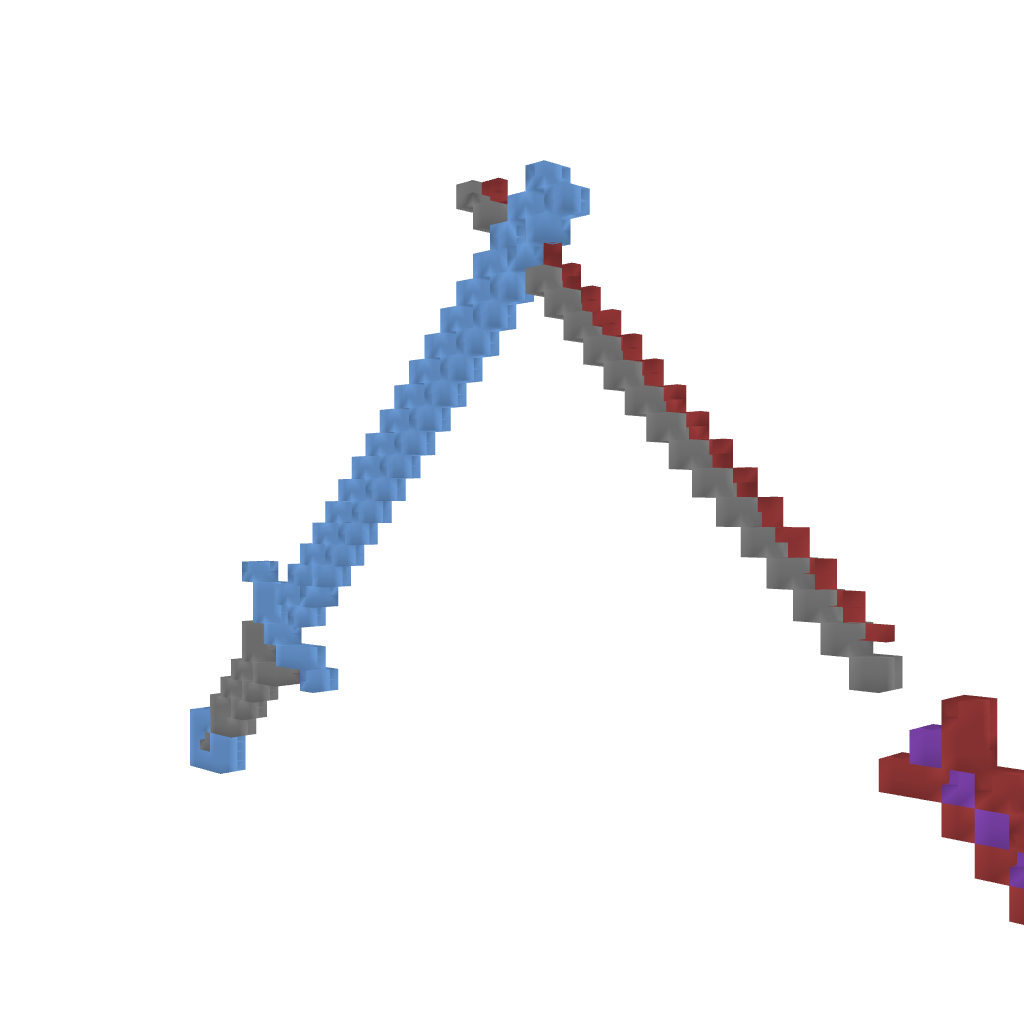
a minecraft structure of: Up'ards bad low quality